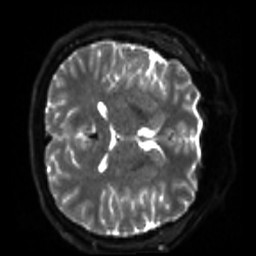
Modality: sbref
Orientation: axial
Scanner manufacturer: siemens
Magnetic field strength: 3 T
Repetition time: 4 s
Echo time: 0.0594 s